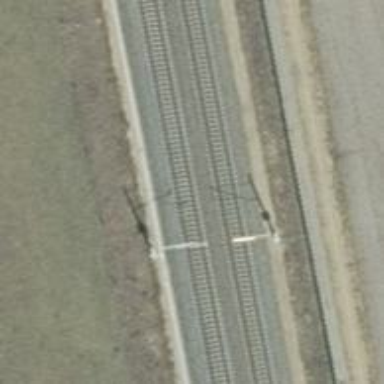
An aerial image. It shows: Railway milestone with catenary mast.